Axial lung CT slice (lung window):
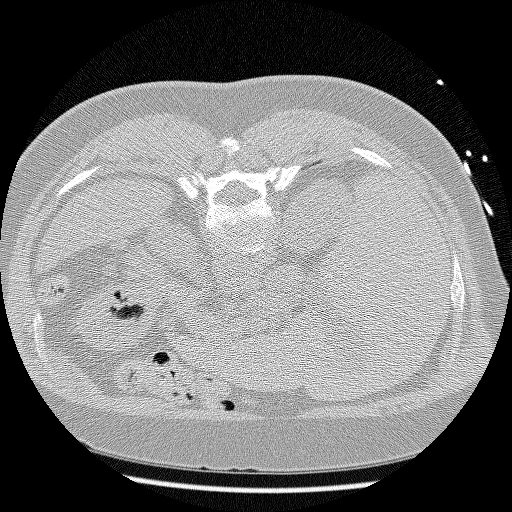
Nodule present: no